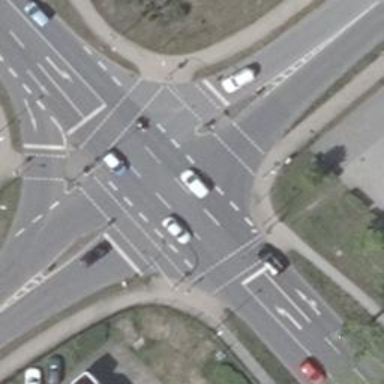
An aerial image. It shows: Crossing with traffic signals.